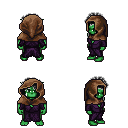
a pixel art fantasy rpg character, male body template, orc, green skin, purple robe, red pants, gray curly afro hairstyle, cloth hood, four views (front, back, left, right), 2x2 character sprite sheet, small pixel art, hard edges, no anti-aliasing